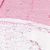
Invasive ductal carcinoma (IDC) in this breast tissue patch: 0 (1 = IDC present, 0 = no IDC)